Field crop: maize
Growth stage: 2
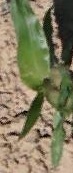
Species: maize